Field crop: maize
Growth stage: 2
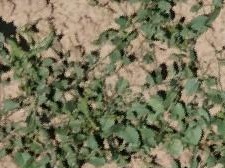
Species: convolvulus